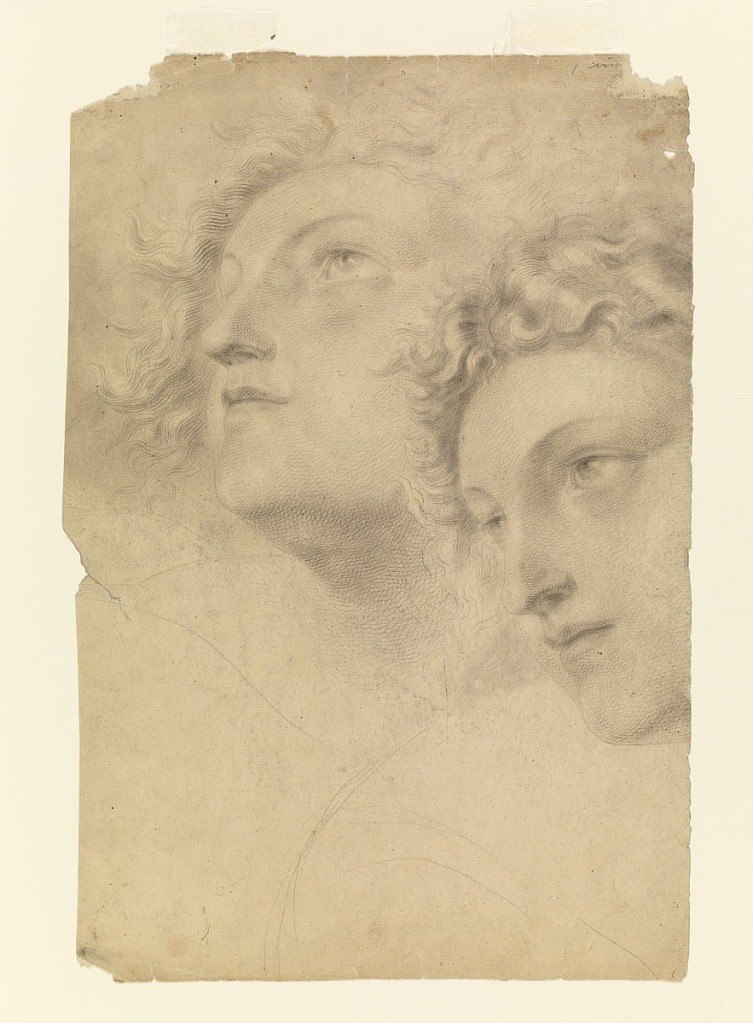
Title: Two Female Heads
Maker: Leon Dabo, American, 1868–1960
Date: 1886–92
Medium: Graphite, pen and black ink on cream wove paper
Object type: Drawing
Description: Two head seen turned three-quarters left, one looking up and the other gazing straight ahead.

Verso: studies of heads woman and two men, all shown in left profile.